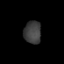
Tissue: prostate
Cell type: T cells
Senescence score: 0.3428
Nuclear area (px): 382
Mean DAPI intensity: 61.932